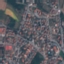
Label: Residential